Aerial crown-view tile of a tropical tree (Barro Colorado Island, Panama), acquired 20250818:
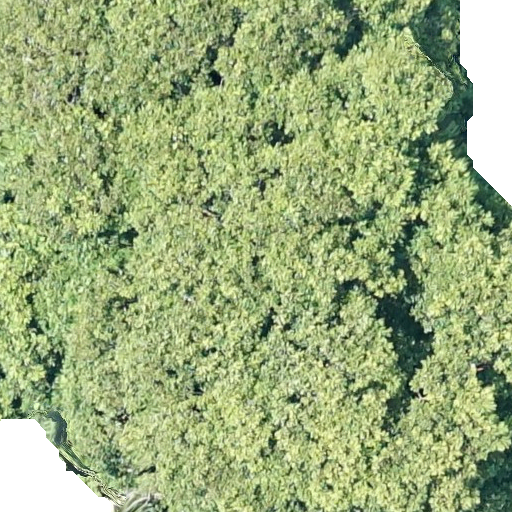
Species: Dipteryx oleifera
GBIF accepted scientific name: Dipteryx oleifera
Crown area: 594.109 m²